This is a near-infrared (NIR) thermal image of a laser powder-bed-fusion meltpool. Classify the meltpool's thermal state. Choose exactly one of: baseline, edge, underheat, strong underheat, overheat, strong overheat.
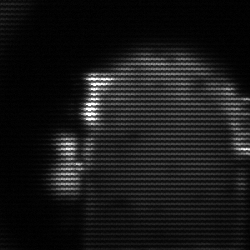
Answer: baseline